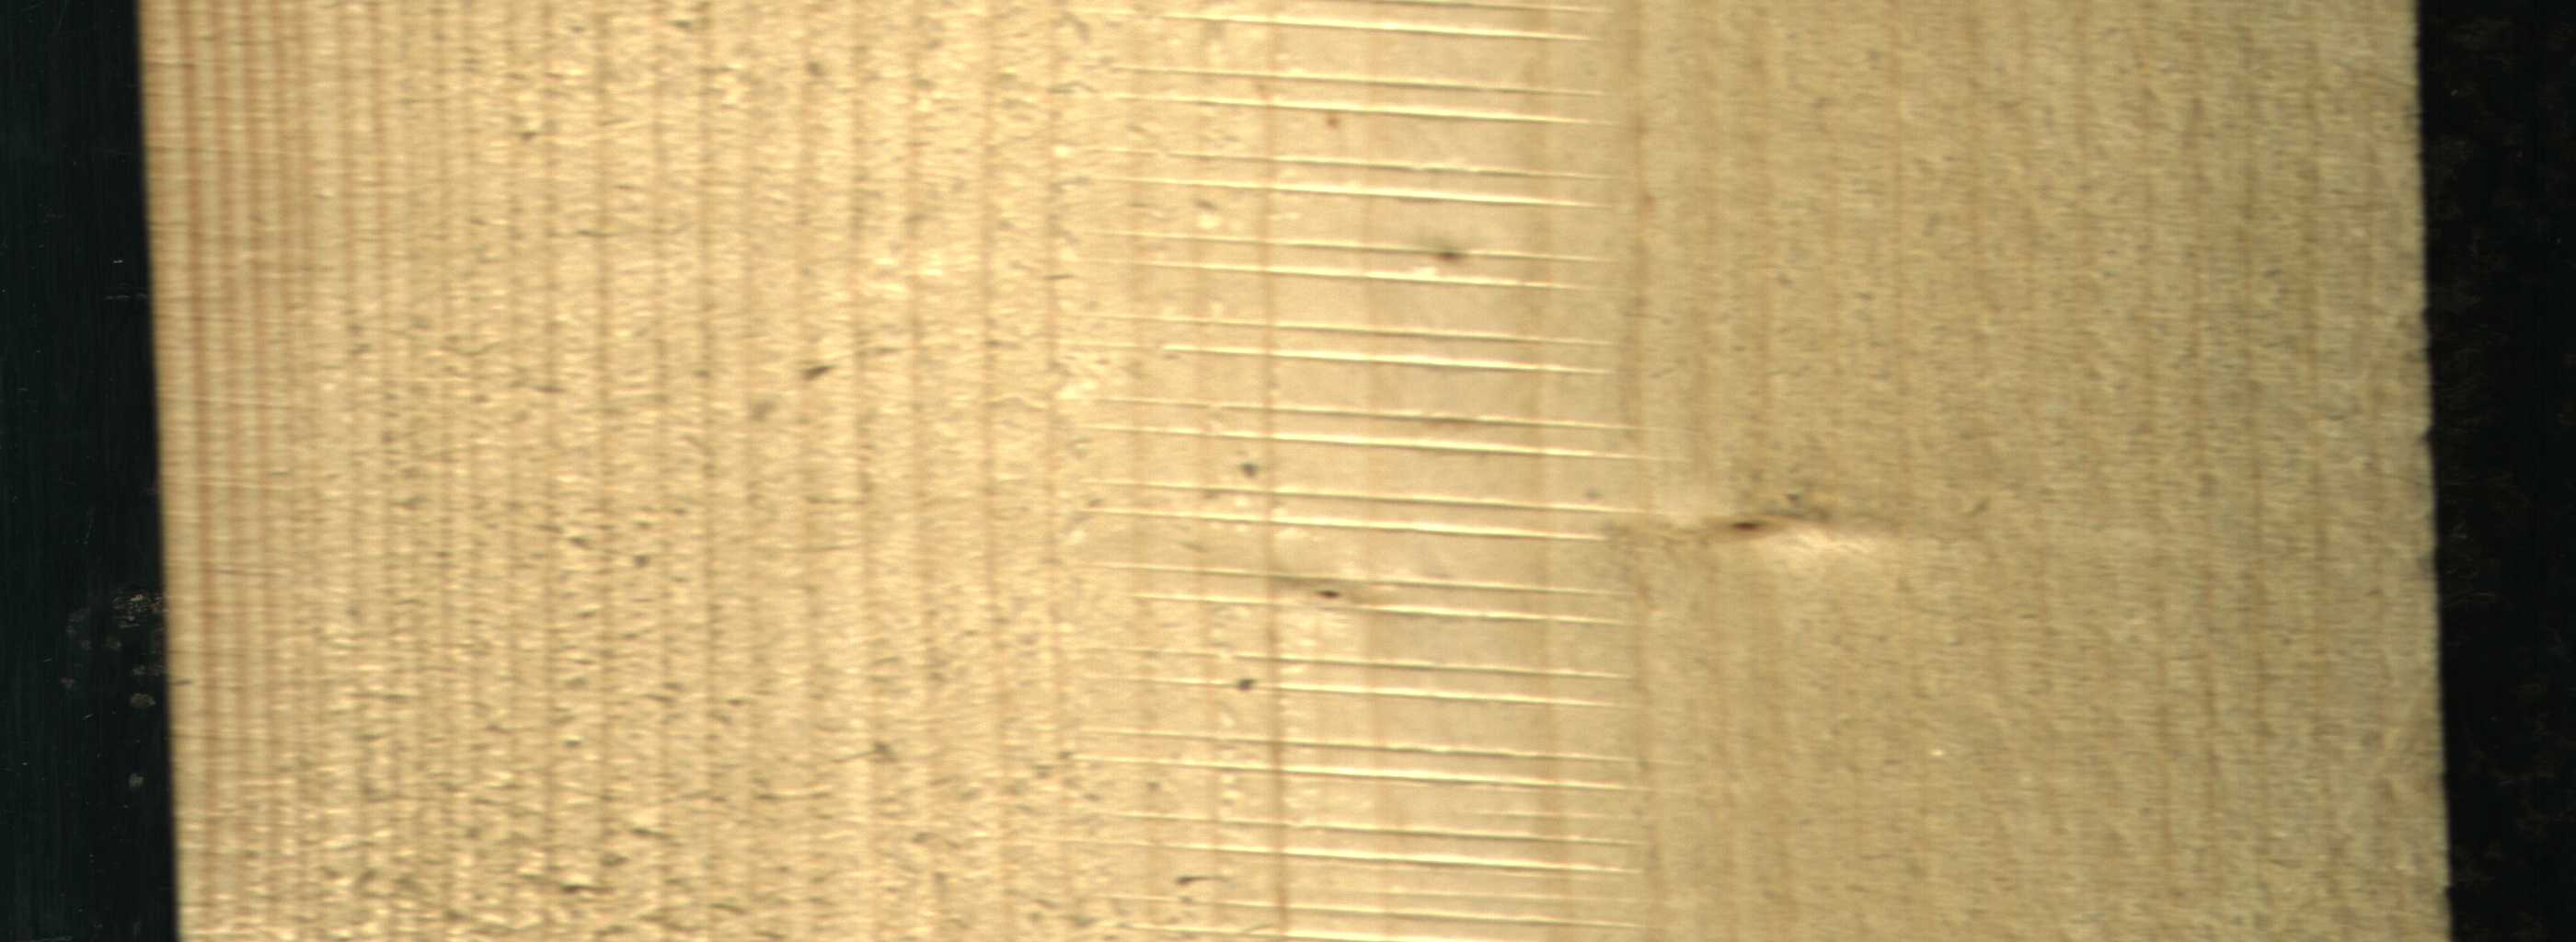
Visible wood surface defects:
Live_Knot